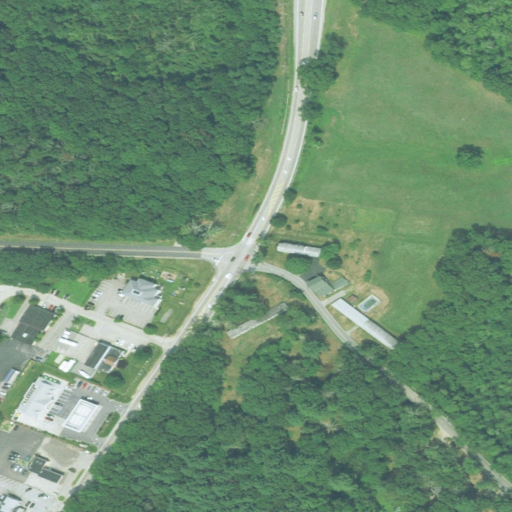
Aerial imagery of mountain in Rhode Island named Briggs Corner containing open development, deciduous forest, low intensity development, medium intensity development, high intensity development, woody wetlands, evergreen forest, mixed forest, grassland, and pasture